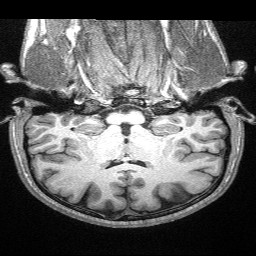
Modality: T1w
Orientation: sagittal
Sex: male